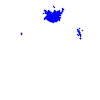
Particle: electron